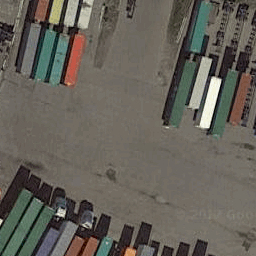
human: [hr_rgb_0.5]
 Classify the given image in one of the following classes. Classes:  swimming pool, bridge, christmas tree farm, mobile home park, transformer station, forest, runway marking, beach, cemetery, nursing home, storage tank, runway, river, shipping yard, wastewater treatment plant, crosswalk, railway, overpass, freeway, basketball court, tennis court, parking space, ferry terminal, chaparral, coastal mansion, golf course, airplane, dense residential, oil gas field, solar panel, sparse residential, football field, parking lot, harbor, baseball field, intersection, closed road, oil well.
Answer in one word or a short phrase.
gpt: shipping yard